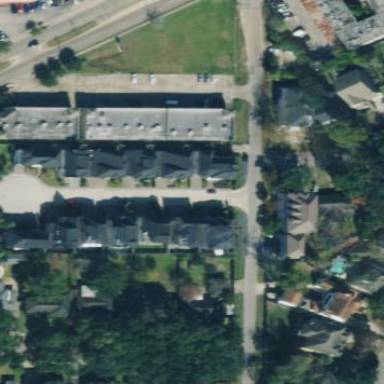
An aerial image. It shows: Neighborhood.